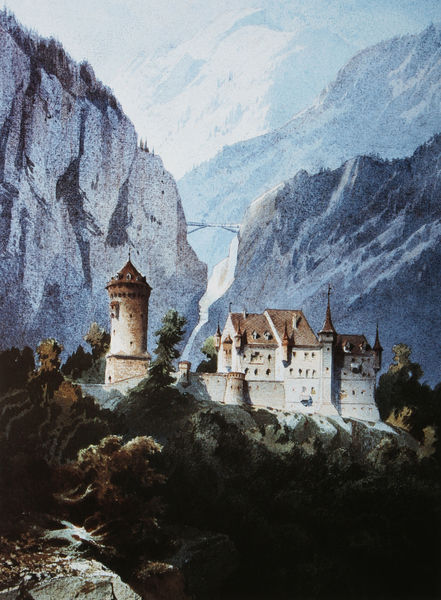
Titel: Vorentwurf zu Schloss Neuschwanstein
Künstler: Christian Jank
Schlagwörter: baum, berg, blau, dunkel, felsen, gemälde, himmel, schatten, wasser, weiß, bäume, grün, landschaft, braun, fenster, hell, licht, schwarz, blick, dach, schloss, schnee, architektur, bach, natur, brücke, pflanzen, tal, wald, wasserfall, turm, fassade, berge, fels, gebirge, gipfel, gletscher, dorf, mauer, geröll, schlucht, steil, zinnen, burg, bayern, türme, alpen, festung, mauern, heroisch, schroff, blauweiß, rundturm, burgmauer, burganlage, märchenschloss, neuschwanstein, fertig, könig ludwig, romatik, hohenschwangau, füssen, lindenhof